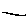
Label: line